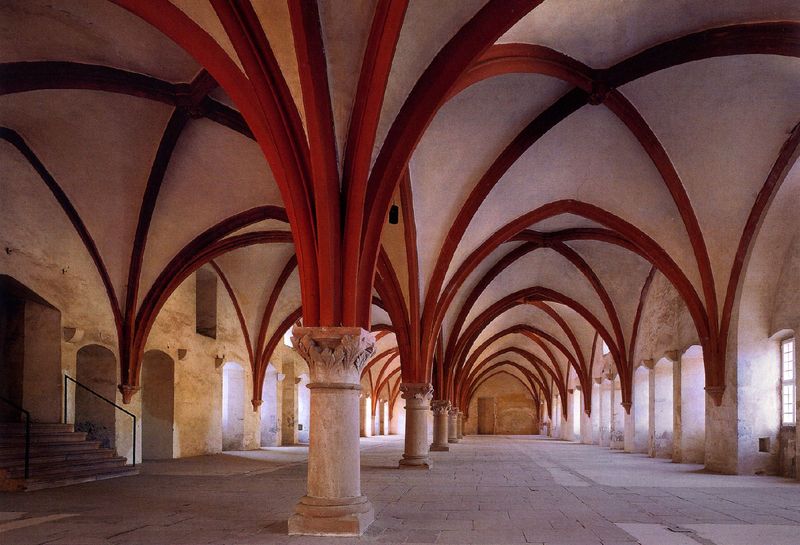
Titel: St. Maria in Eberbach im Taunus, ehemaliges Zisterzienserkloster
Standort: Eberbach (EU - D - H - Taunus)
Schlagwörter: fenster, pfeiler, säule, säulen, kirche, decke, bogen, treppe, streben, kreuzgang, stufem